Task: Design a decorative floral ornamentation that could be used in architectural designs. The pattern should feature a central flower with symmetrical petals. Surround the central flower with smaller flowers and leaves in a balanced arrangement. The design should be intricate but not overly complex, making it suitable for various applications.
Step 975:
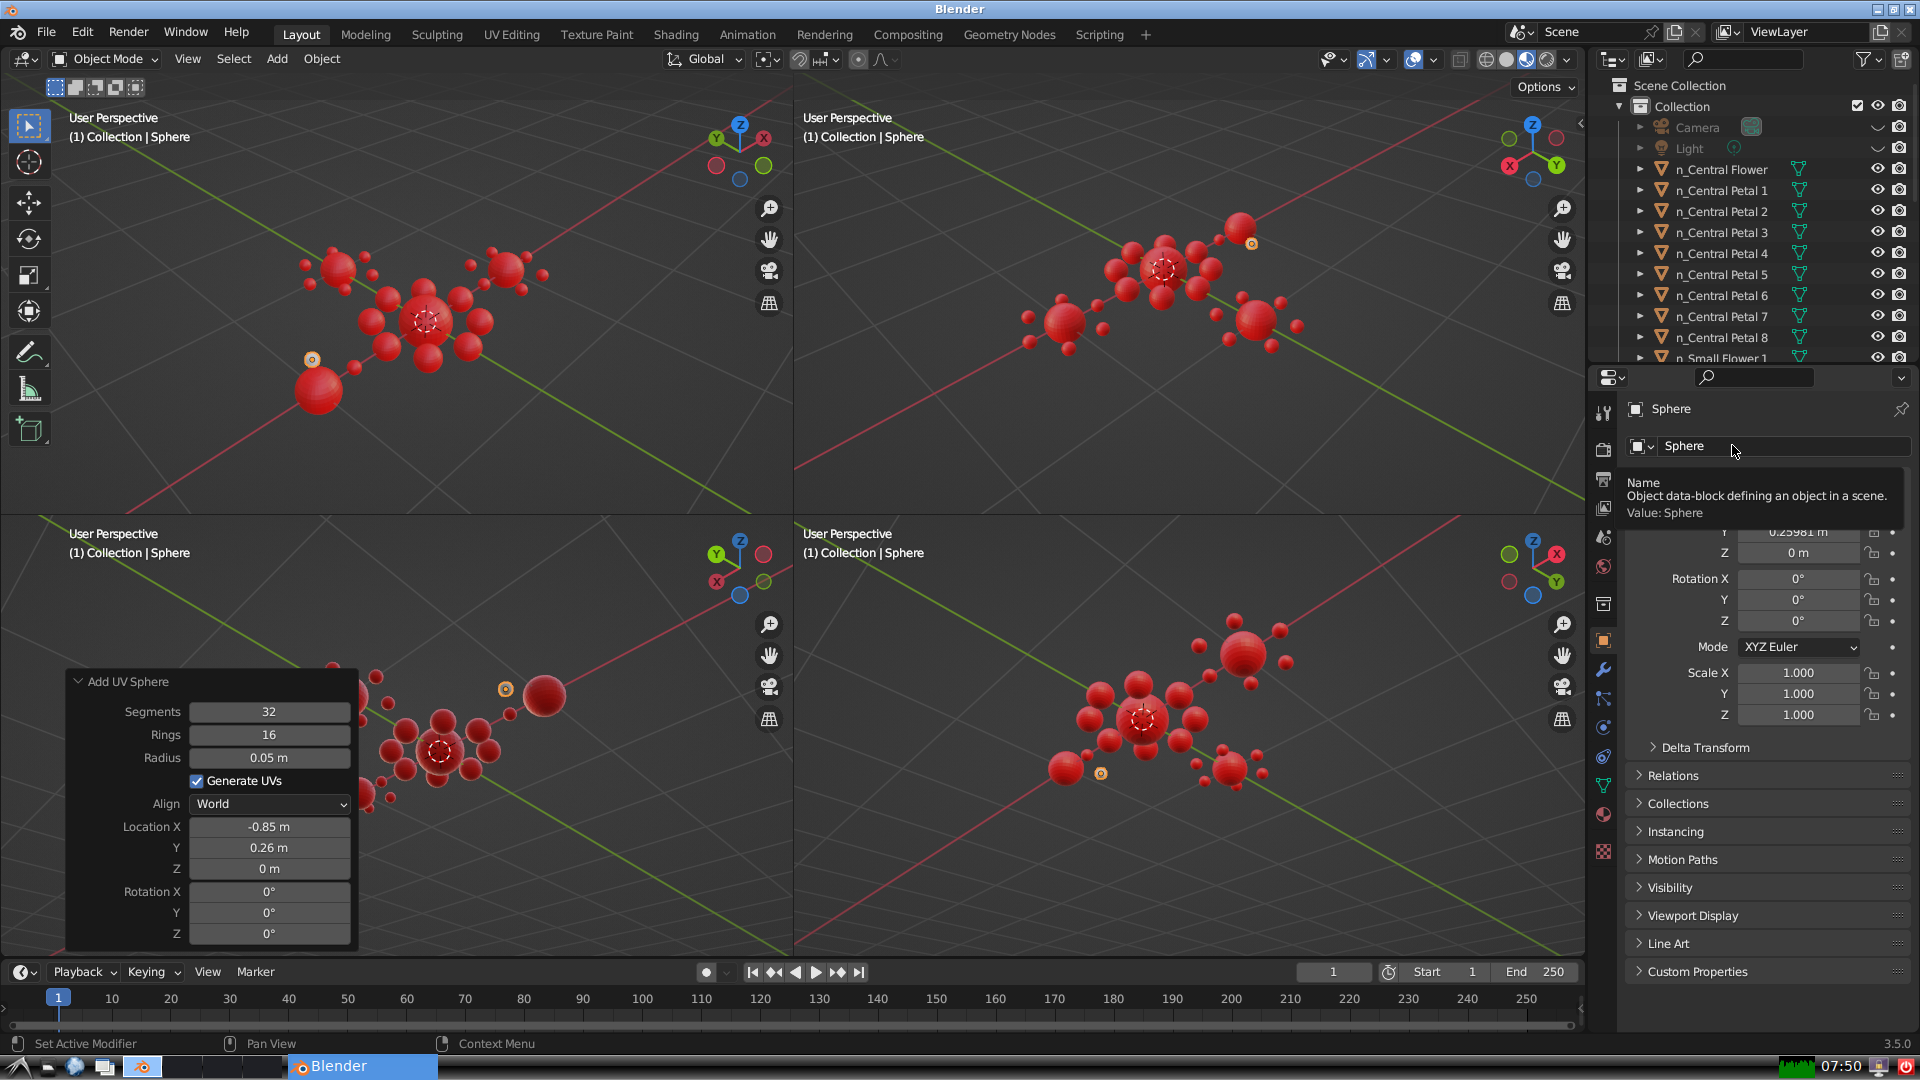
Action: click: no